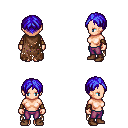
a pixel art fantasy rpg character, female body template, human, light skin, brown tattered cape, magenta pants, blue parted hairstyle, leather bracers, brown shoes, four views (front, back, left, right), 2x2 character sprite sheet, small pixel art, hard edges, no anti-aliasing